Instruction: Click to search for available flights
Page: home
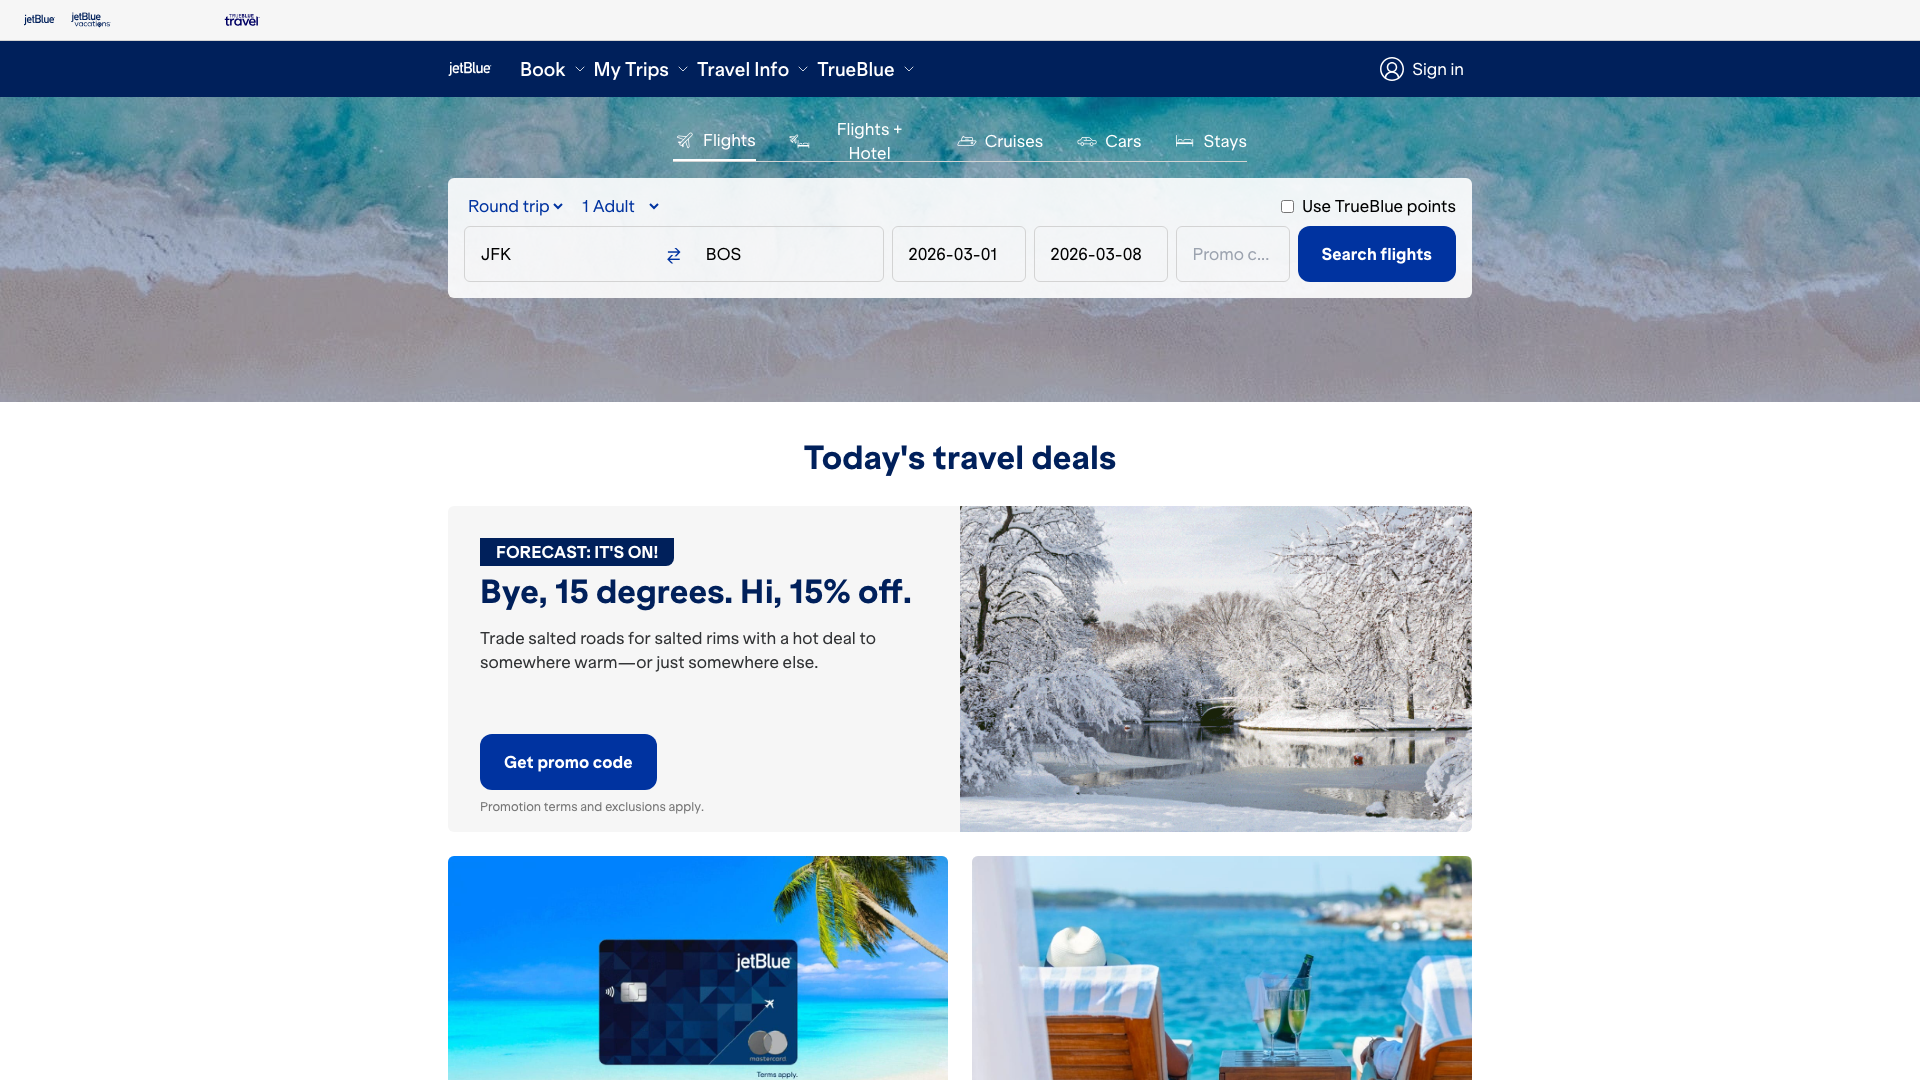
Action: click